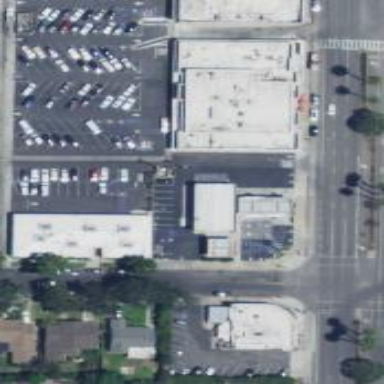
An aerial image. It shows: Convenience shop.